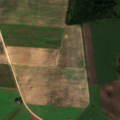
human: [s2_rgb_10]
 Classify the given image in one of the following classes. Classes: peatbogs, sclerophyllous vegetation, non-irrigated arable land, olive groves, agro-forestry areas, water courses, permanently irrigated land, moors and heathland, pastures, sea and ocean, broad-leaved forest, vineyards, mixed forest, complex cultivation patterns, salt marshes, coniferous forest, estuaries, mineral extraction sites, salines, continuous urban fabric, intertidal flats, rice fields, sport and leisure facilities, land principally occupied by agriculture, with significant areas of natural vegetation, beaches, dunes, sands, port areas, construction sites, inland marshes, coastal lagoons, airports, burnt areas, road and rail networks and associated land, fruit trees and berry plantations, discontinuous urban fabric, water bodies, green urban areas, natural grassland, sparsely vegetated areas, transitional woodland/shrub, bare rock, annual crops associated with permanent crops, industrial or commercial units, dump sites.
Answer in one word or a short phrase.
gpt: non-irrigated arable land, transitional woodland/shrub